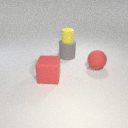
large gray rubber cylinder below small yellow rubber cylinder